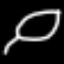
Label: leaf